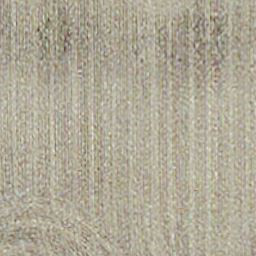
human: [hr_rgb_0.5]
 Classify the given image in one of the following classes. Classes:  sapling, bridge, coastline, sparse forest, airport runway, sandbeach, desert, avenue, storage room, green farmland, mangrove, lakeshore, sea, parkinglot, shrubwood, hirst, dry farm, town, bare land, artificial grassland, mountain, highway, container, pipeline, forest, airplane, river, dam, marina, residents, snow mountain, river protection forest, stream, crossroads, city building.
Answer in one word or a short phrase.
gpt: dry farm